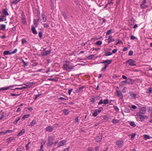
Tumor epithelial tissue: no
Tumor-associated stroma tissue: yes
Normal tissue: no